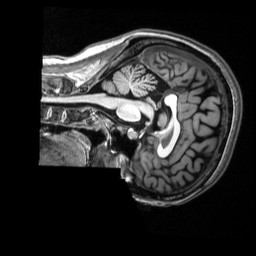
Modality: T1w
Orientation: sagittal
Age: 26
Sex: female
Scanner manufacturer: siemens
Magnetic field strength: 3 T
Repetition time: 2.53 s
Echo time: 0.00339 s